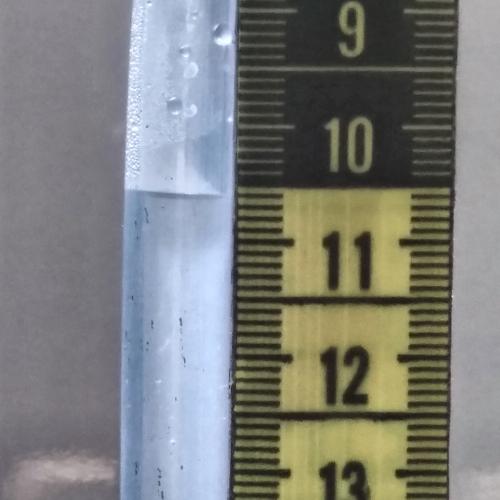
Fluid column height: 10.6 cm